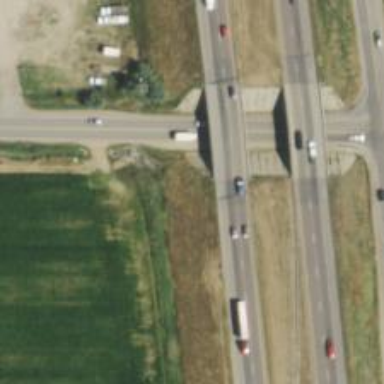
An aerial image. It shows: Motorway bridge.